Question: I am a beginner in PHP. Generating pagination I got more than 100 pages, and they occupy a lot of space, help to ensure that you can do something like this:

With a separator ... and buttons: the first and last page.
My code is
'''
<div class="span12">
<?php
$num_pages = 0;
$per_pages = 2;
echo <<<EOF
<span class="active"><a href="index.php">1</a></span>
EOF;
do{
echo <<<EOF
<span class="pagination"><a href="index.php?num={$per_pages}">{$per_pages}</a></span>
EOF;
$per_pages = $per_pages + 1;
$num_pages++;
}
while ($num_pages <= 100);
echo "
";
?>
</div>
<?php echo "
"; ?>
'''
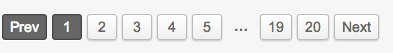
Answer: Just a quick approximation
'''
<div class="container" >
<?php
/*
Here you should fetch your pages from your DB or whatever you're using
*/
$num_pages = 50;
$num_paginations = ceil($num_pages / 20);
$current_pagination = 0;
$current_page = 0;
$prev_page = 0;
$next_page = 0;
if(isset($_GET['page'])){
$current_page = $_GET['page'];
$prev_page = $current_page-1;
$next_page = $current_page+1;
for ($i=1; $i <= $num_paginations ; $i++) {
if($current_page / (20*$i) < 1){
$current_pagination = $i;
break;
}
}
}
if (isset($_GET['page']) && $_GET['page'] > 0 && $_GET['page'] <= $num_pages )
{
?>
<ul class="pagination">
<li><a <?php echo 'href="pagination.php?page='.$prev_page.'"';?> >&laquo;</a></li>
<?php
$initial_number = $current_pagination*20-19;
$final_number = $current_pagination*20;
$j = 1;
for ($i=$initial_number; $i <=$final_number; $i++) {
if($j <= 5 || $j == 20 || $j == 19){
?>
<li <?php
if($i == $current_page) echo ' class="active"';
if($i > $num_pages){
echo ' class="disabled"';
?>
><a> <?php echo $i; ?></a>
<?
continue;
}
?>>
<a <?php echo 'href="pagination.php?page='.$i.'"';?> > <?php echo $i; ?></a>
</li>
<?
}
if($j == 6){
?>
<li class="disabled"><a>...</a></li>
<?
}
$j++;
}
?>
<li><a <?php echo 'href="pagination.php?page='.$next_page.'"';?> >&raquo;</a></li>
</ul>
<?php
}else{
?>
<h2>Page doesn't exist!</h2>
<?
}
?>
</div>
'''